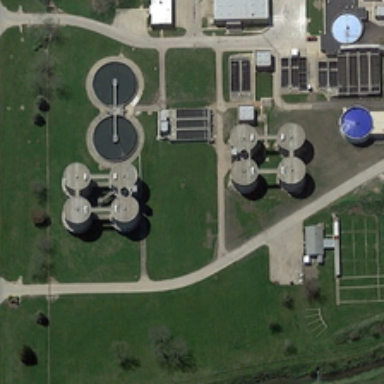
Some tanks are near a large piece of green meadow .